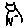
Label: cat